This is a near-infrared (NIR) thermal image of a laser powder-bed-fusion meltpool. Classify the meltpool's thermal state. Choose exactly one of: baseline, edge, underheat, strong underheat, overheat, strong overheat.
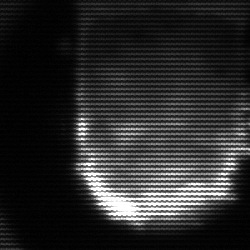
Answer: baseline